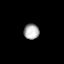
Tissue: lung
Cell type: Endothelial cells
Senescence score: 0.5437
Nuclear area (px): 229
Mean DAPI intensity: 173.55